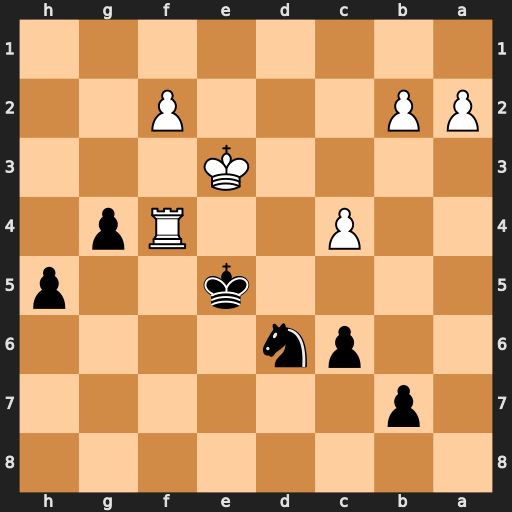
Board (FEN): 8/1p6/2pn4/4k2p/2P2Rp1/4K3/PP3P2/8
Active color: b
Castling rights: -
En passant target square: -
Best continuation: Nf5+ Rxf5+ Kxf5